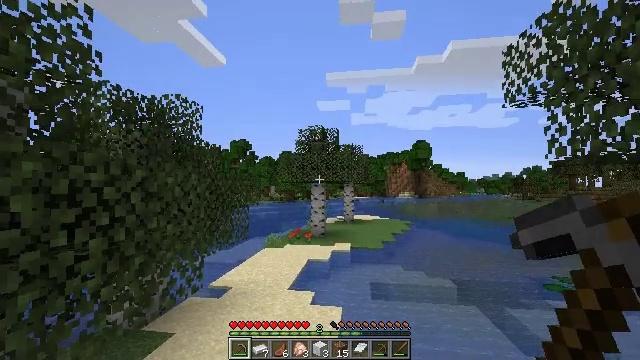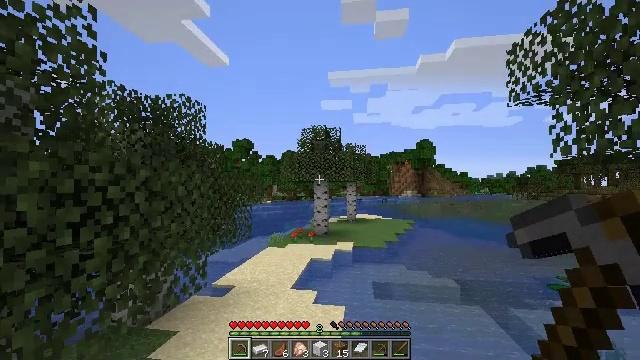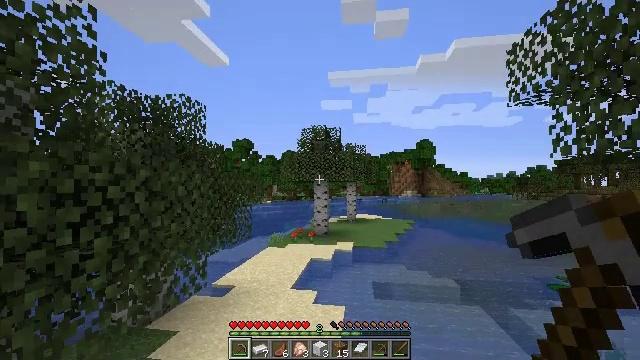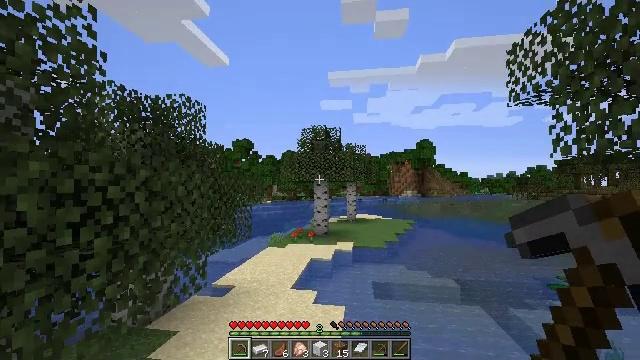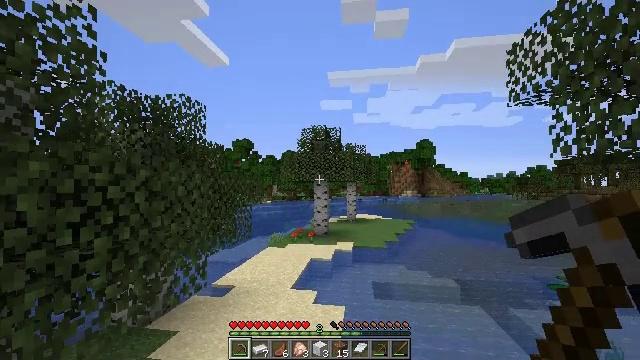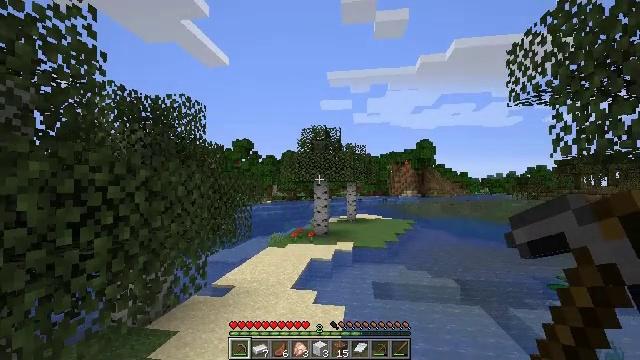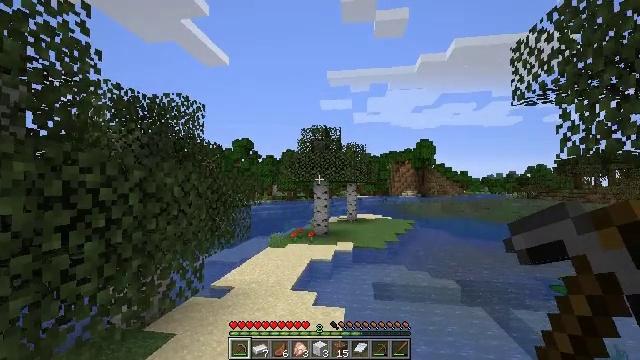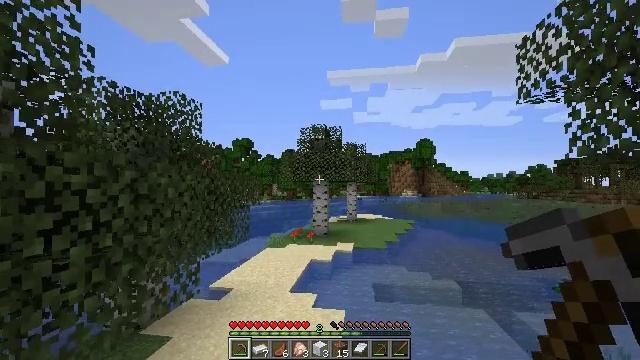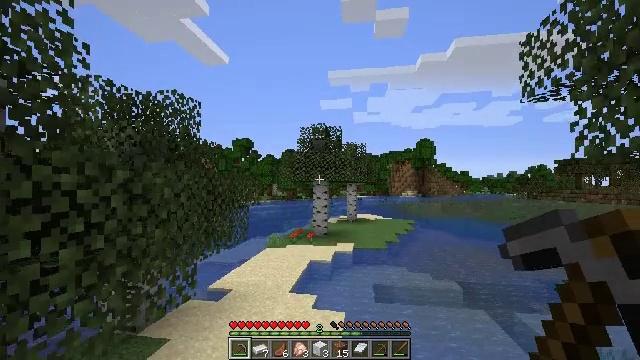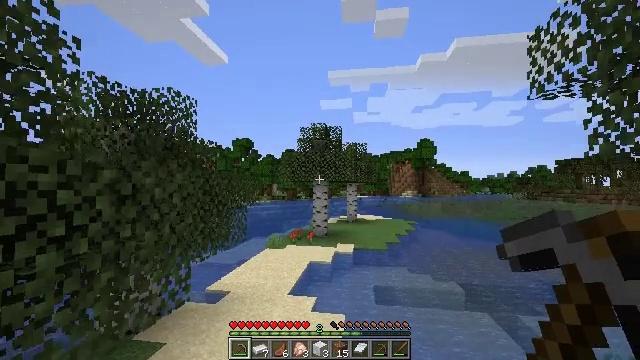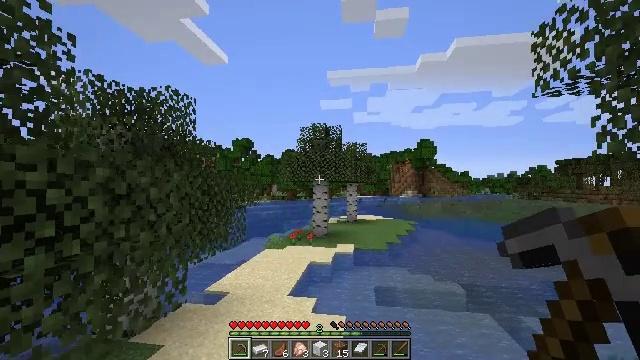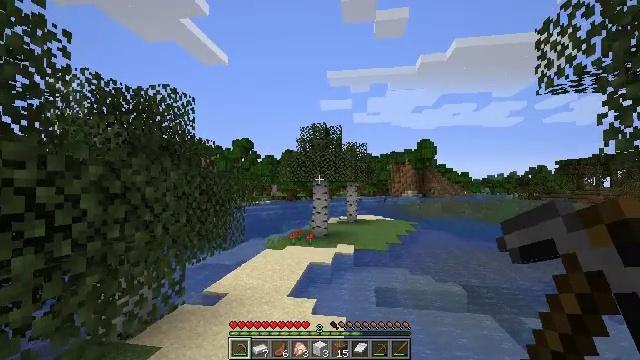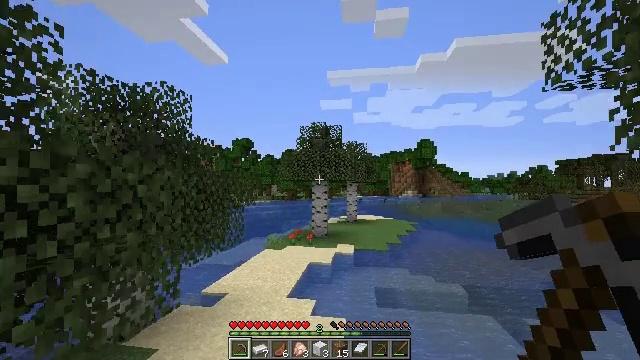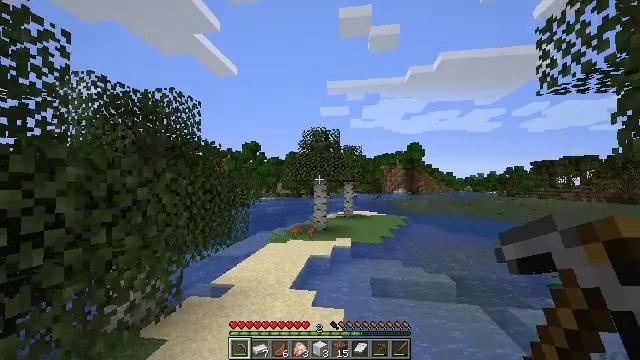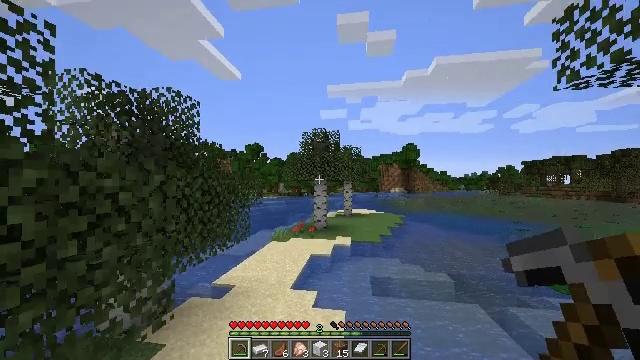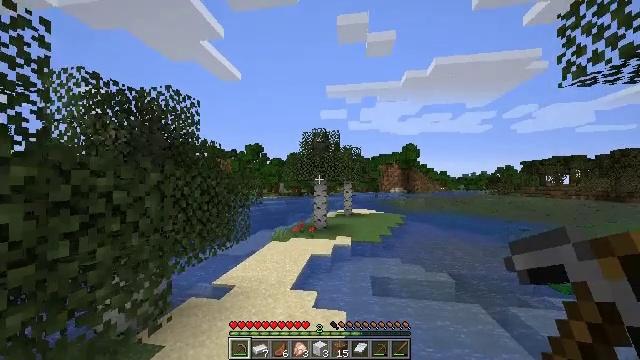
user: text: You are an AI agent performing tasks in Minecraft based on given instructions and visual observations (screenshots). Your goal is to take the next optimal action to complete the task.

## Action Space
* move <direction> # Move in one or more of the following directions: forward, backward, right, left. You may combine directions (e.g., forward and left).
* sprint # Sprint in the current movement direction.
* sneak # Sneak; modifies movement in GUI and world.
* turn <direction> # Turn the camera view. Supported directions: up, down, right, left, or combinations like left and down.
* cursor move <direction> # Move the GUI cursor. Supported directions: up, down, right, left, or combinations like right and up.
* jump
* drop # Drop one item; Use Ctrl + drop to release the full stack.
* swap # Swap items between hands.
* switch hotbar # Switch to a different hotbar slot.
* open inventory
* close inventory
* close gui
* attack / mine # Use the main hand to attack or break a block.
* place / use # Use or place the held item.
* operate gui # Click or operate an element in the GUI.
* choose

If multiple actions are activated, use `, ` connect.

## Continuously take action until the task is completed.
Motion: motion action
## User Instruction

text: Reclaim the chest into your inventory.
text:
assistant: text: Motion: no_op
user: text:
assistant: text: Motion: no_op
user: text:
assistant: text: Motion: no_op
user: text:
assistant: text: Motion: no_op
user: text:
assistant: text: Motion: no_op
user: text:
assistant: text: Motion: move forward
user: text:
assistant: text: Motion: move forward
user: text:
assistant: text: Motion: move forward
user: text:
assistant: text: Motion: no_op
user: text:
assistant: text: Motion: no_op
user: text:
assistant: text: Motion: move forward
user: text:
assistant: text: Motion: move forward
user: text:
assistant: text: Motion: move forward
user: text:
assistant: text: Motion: move forward
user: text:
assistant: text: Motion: move forward
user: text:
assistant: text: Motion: move forward
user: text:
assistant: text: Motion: move forward
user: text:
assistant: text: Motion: move forward
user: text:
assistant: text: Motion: move forward
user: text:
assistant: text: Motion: move forward and move left
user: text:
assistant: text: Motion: move forward and move left
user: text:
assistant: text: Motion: move forward and move left
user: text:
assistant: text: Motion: move forward and move left
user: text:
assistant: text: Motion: move forward and move left
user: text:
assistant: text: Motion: move forward and move left
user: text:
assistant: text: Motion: move forward and move left
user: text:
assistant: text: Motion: move forward and move left
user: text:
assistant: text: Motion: move forward and move left
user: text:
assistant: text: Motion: move forward and move left
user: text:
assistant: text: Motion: move forward and move left